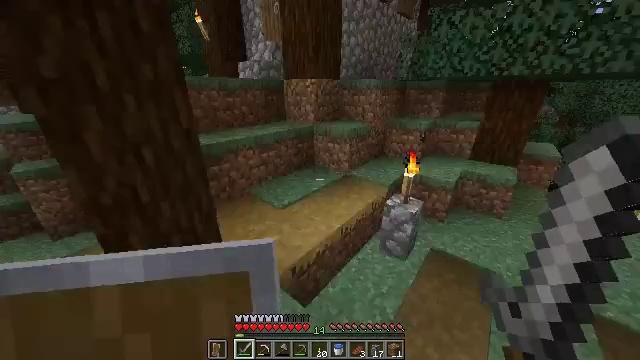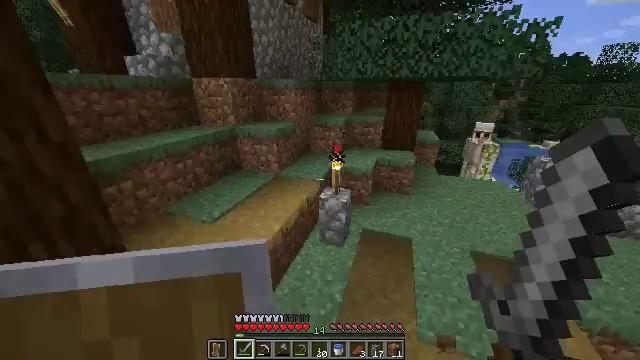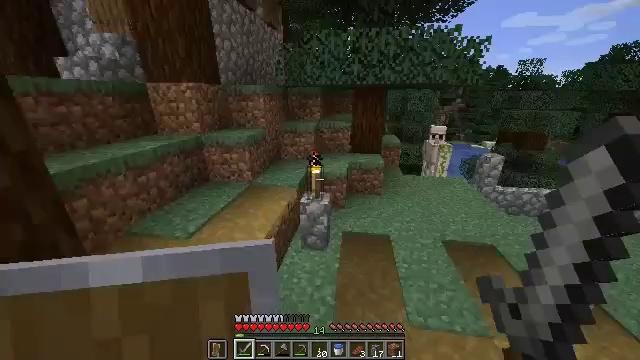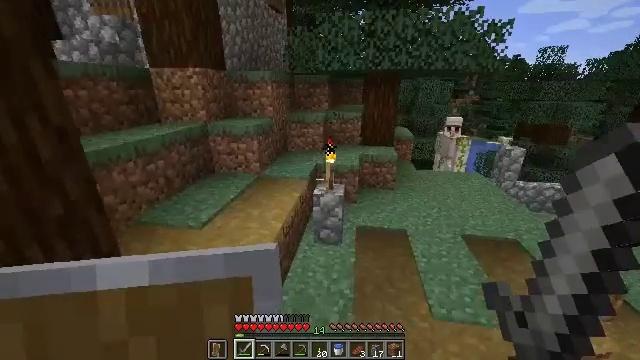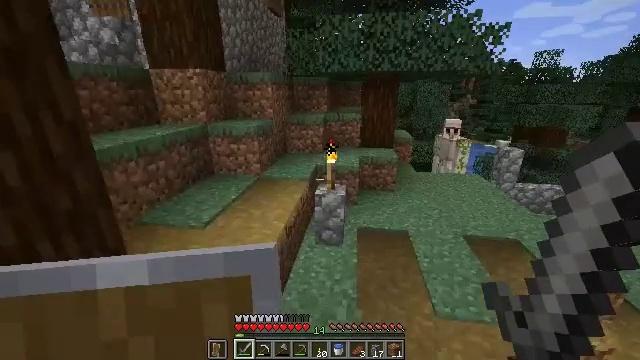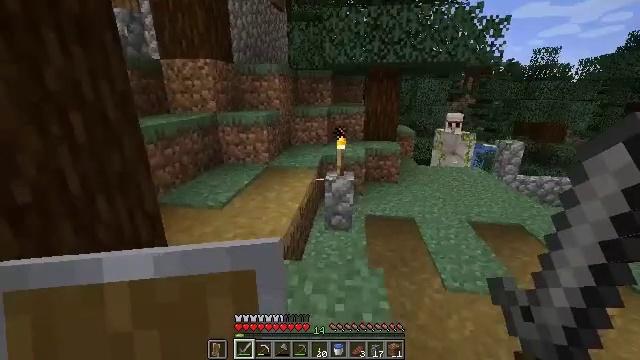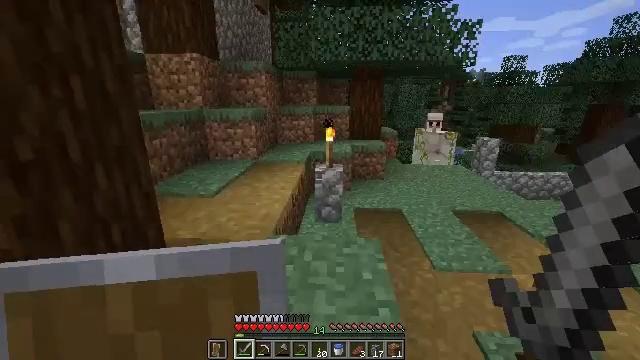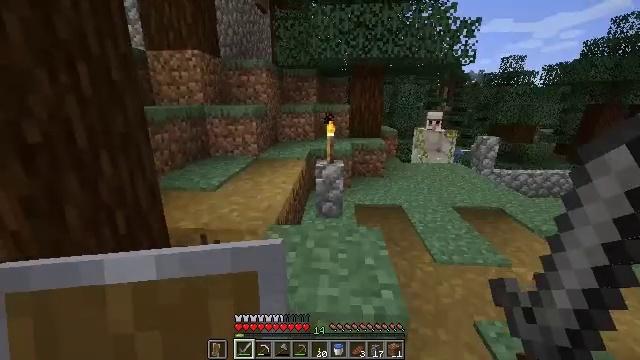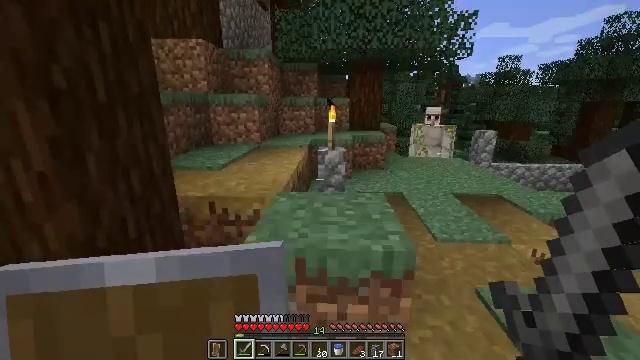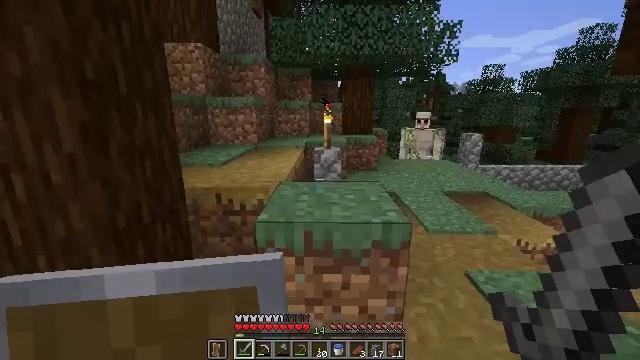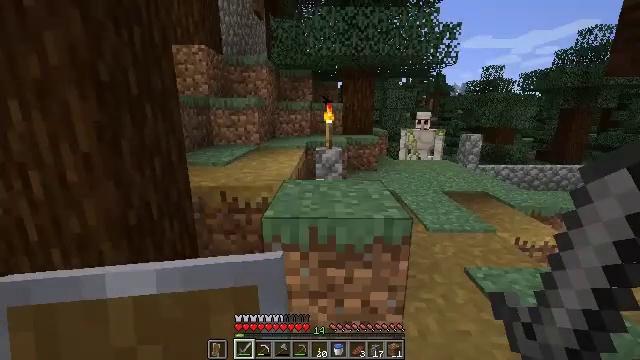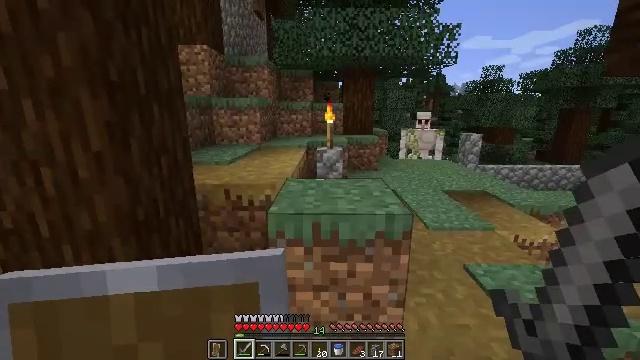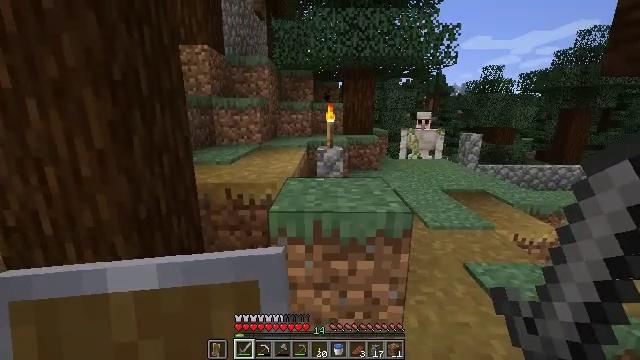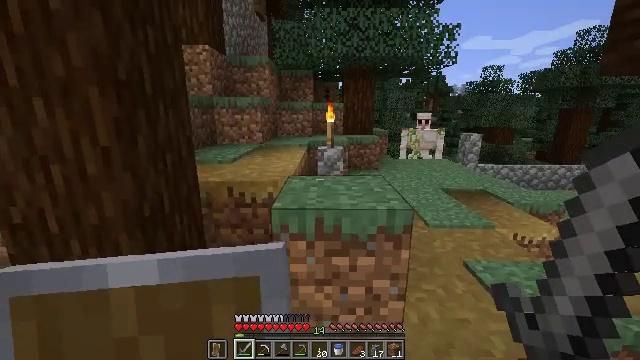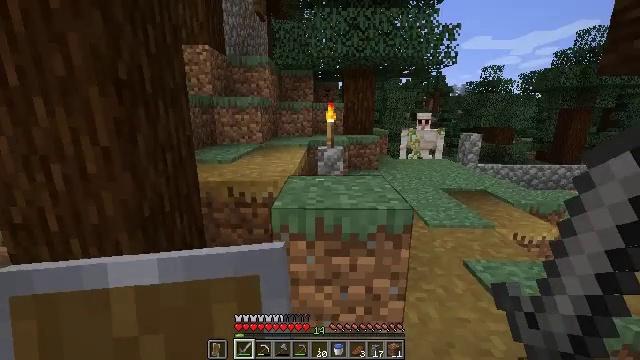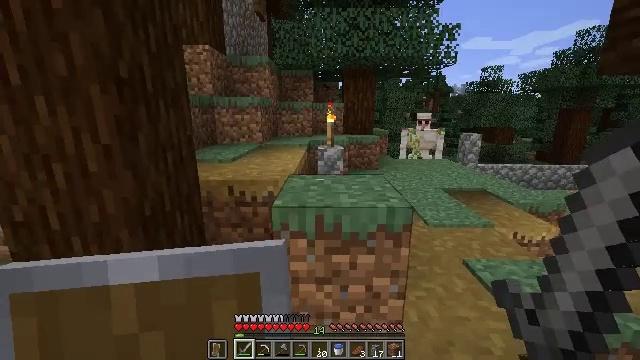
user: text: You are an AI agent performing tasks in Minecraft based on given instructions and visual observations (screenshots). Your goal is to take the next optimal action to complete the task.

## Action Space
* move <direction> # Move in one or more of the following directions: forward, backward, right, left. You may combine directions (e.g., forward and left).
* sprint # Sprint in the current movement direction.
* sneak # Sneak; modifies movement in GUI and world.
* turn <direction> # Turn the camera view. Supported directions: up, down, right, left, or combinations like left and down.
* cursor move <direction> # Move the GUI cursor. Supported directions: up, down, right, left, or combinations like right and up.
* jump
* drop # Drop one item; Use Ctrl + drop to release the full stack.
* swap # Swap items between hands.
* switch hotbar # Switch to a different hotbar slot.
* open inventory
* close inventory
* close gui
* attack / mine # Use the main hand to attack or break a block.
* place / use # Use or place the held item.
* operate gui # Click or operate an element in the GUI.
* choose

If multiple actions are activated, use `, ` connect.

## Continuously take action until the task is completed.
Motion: motion action
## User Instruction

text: Mine grass block from the ground.
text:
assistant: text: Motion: move back and move left, turn right
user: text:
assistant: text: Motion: move back and move left, turn right and up
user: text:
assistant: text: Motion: move back and move left
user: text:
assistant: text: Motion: move back, turn up
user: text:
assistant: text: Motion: move back
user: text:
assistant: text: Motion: move back, turn right and up
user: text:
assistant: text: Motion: move back
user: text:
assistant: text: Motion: no_op
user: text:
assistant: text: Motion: turn right and up
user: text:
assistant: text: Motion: no_op
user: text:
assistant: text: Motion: no_op
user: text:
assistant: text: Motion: no_op
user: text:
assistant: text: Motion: no_op
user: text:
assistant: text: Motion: no_op
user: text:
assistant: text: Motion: no_op
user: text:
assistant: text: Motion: no_op
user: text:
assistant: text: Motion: no_op
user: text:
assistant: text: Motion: no_op
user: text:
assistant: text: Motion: no_op
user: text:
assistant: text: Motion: no_op
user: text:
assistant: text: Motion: no_op
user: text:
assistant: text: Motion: turn right
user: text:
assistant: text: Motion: move forward and move right, turn right
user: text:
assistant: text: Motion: move forward and move right, turn left and up
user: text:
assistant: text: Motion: move forward and move right
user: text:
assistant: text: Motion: move forward and move right
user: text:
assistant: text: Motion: move forward
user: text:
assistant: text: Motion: move forward
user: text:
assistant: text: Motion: move forward
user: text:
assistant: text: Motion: move forward, turn down